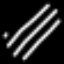
Label: line